Question: hello I am developing an Asp.net MVC 4 app with Visual Studio 2012 ultimate updat4 every time I hit run the browser show opened View instead of default controller which I set in 'RouteConfig' and the same project works perfectly on Visual Studio 2013.
'''
public static void RegisterRoutes(RouteCollection routes)
{
routes.IgnoreRoute("{resource}.axd/{*pathInfo}");
routes.MapRoute(
name: "Default",
url: "{controller}/{action}/{id}",
defaults: new { controller = "Home", action = "Index", id = UrlParameter.Optional }
);
}
'''

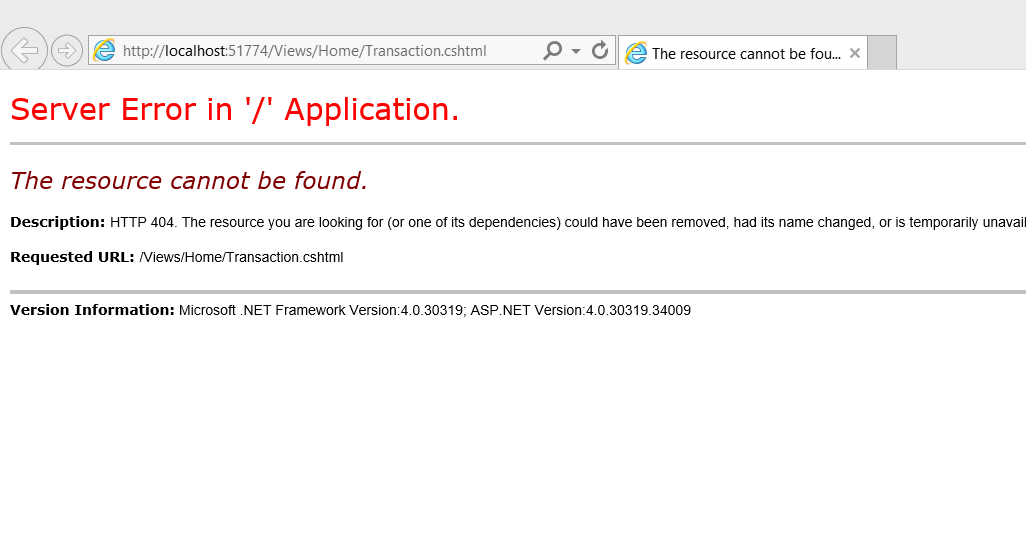
Answer: You can change default page from Project Properties. Follow below steps:
1. Right click on Project in Solution Explorer, and select Properties.
2. Select Web tab in Properties Window.
3. Now change Current Page selection to Start Url, and paste your project url here. like http://localhost:51774
4. And then save.
After this, when you run project, default page will open in browser with your project url.